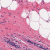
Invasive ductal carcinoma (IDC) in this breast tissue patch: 0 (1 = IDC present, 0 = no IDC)